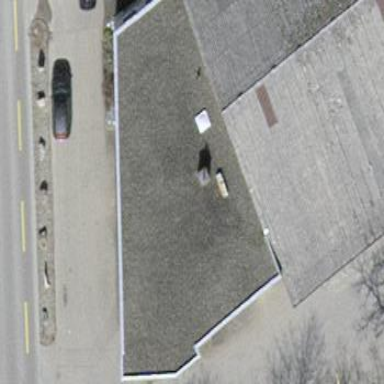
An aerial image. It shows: White building with flat roof. The roof is colored dimgray.